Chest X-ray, PA view. Patient: 60 years old, sex F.
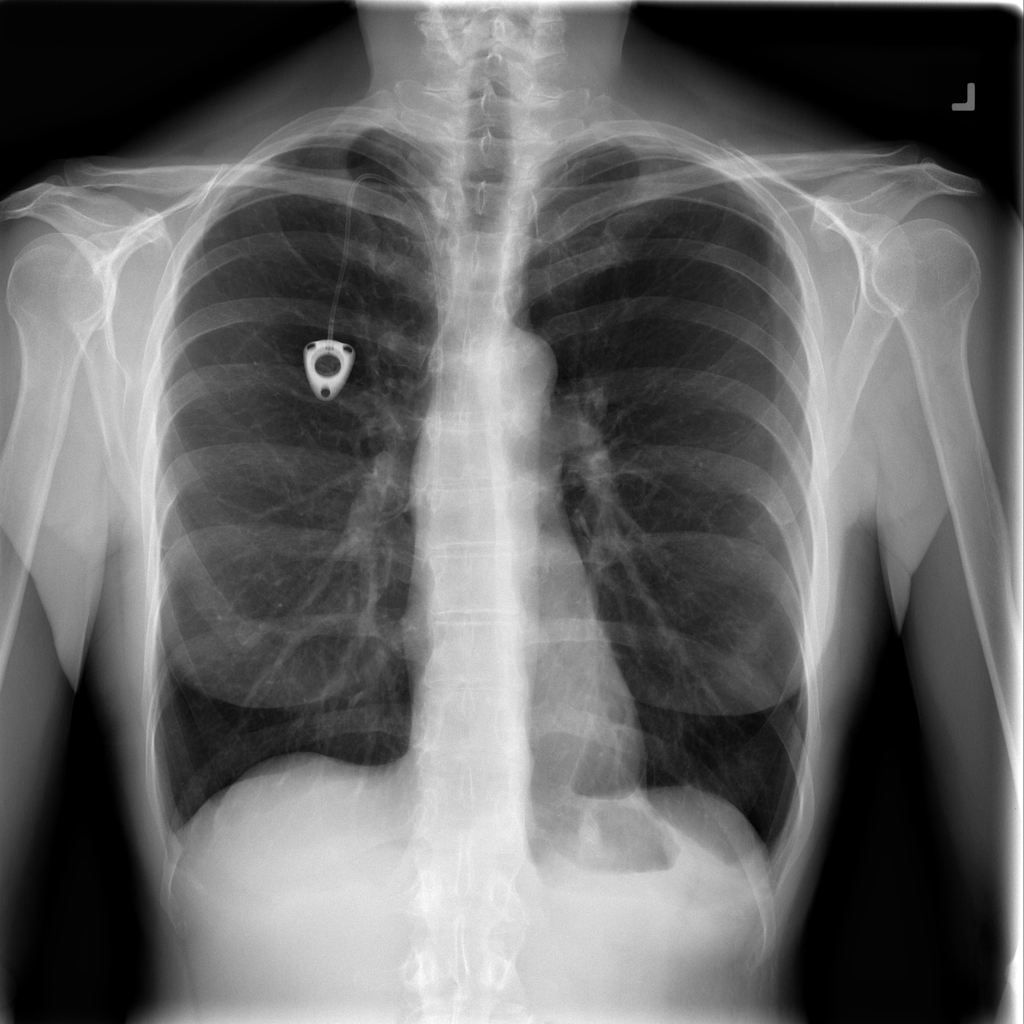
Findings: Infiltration